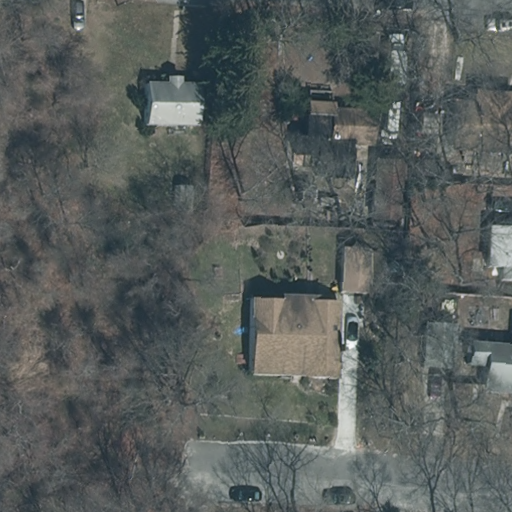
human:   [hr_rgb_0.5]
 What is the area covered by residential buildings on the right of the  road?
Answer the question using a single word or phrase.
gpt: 390m2

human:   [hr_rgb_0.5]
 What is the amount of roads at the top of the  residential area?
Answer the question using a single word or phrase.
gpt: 0

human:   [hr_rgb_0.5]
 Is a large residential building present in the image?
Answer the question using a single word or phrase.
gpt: no

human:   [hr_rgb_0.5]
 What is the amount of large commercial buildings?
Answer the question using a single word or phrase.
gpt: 0

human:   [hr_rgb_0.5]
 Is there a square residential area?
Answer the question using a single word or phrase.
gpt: no

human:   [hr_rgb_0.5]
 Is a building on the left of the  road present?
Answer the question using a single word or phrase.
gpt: yes

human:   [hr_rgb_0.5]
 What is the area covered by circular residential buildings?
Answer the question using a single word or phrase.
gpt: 0m2

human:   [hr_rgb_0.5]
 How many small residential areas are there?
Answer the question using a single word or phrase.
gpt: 0

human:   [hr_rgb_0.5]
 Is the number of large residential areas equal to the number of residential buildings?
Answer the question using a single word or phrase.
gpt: no

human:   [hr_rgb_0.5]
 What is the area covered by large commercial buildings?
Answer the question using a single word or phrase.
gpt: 0m2

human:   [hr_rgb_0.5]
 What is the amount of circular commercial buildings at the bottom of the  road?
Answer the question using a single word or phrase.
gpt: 0

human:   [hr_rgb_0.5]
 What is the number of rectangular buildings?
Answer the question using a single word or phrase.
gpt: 3

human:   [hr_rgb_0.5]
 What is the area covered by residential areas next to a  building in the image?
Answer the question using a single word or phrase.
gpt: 312m2

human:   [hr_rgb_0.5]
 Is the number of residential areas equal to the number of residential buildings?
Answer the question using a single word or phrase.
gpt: no

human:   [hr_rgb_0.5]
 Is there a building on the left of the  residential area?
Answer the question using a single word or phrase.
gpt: yes

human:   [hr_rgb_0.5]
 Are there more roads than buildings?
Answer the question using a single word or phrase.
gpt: no

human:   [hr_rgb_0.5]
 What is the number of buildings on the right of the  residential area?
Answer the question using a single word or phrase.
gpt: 0

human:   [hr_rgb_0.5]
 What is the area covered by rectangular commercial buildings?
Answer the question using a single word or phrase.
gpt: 0m2

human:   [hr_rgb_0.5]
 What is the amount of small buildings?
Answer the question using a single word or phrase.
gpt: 3

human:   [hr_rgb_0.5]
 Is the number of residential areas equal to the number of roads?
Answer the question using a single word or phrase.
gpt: yes

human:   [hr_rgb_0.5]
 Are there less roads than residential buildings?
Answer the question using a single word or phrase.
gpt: yes

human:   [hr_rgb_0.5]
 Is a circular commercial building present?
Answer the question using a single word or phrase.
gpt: no

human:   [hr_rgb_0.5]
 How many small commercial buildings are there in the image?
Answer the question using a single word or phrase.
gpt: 0

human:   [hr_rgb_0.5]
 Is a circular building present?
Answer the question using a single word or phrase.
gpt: no

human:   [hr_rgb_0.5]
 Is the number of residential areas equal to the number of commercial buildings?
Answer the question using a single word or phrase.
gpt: no

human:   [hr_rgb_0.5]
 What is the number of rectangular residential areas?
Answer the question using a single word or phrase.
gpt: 1

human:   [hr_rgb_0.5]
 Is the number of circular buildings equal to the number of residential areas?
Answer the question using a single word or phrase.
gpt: no

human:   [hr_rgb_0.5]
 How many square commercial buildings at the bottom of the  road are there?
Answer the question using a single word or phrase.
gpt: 0

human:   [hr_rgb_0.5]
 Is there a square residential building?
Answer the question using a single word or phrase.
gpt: no

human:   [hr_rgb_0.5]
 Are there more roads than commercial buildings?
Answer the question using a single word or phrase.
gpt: yes

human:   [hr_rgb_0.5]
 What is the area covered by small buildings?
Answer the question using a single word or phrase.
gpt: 201m2

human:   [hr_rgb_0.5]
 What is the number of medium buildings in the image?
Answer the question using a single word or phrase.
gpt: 5

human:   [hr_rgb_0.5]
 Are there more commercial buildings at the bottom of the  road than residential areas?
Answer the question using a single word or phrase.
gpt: no

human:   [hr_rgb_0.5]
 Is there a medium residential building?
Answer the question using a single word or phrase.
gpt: yes

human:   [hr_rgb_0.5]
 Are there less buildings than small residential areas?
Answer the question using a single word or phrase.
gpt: no

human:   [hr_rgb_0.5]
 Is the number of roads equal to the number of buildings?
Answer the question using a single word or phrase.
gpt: no